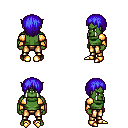
a pixel art fantasy rpg character, male body template, orc, green skin, gold arm armor, gold greaves, blue plain hairstyle, gold boots, four views (front, back, left, right), 2x2 character sprite sheet, small pixel art, hard edges, no anti-aliasing